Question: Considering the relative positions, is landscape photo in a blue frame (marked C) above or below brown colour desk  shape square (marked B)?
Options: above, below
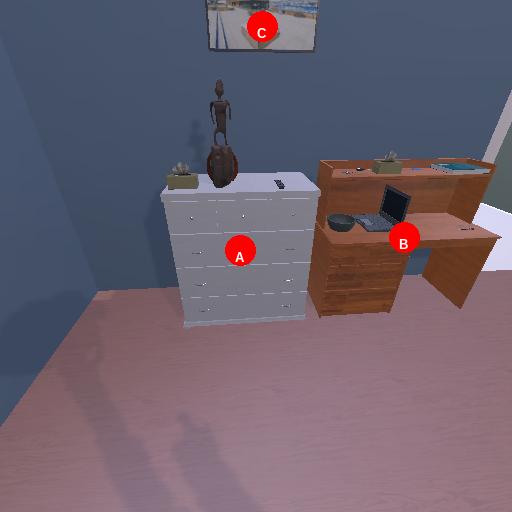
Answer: above